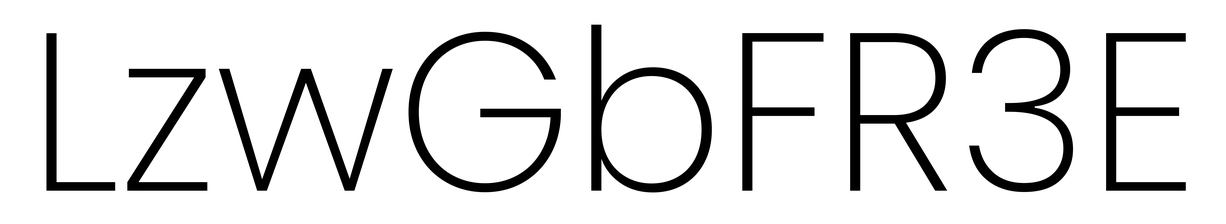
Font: Poppins-ExtraLight